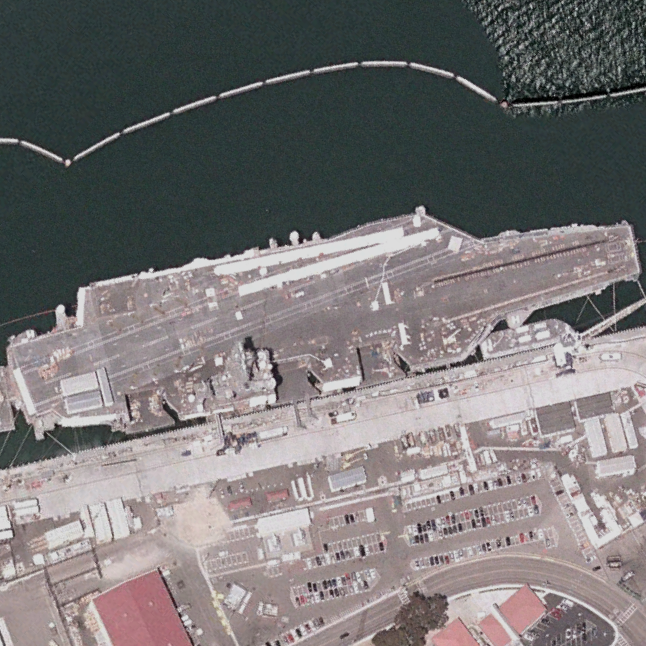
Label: aircraft_carrier